Question: Is there a way to remove the pixels at the edge of yAxis gridLine in left of the left xAxis gridLine?

See example: <URL>
'''
$(function () {
var chart;
$(document).ready(function() {
chart = new Highcharts.Chart({
chart: {
renderTo: 'container',
type: 'area',
marginRight: 130,
marginBottom: 25
},
"xAxis": {
"tickWidth": 0,
"gridLineWidth": 1,
"gridLineDashStyle": "ShortDot",
"gridLineColor": "#c1c2c3",
"labels": {
"enabled": false
},
},
"yAxis": {
},
"plotOptions": {
"area": {
"fillColor": "transparent",
"marker": {
"enabled": false
}
}
},
series: [{
data: [7.0, 6.9, 9.5, 14.5, 18.2, 21.5, 25.2, 26.5, 23.3, 18.3, 13.9, 9.6]
}]
});
});
});
'''
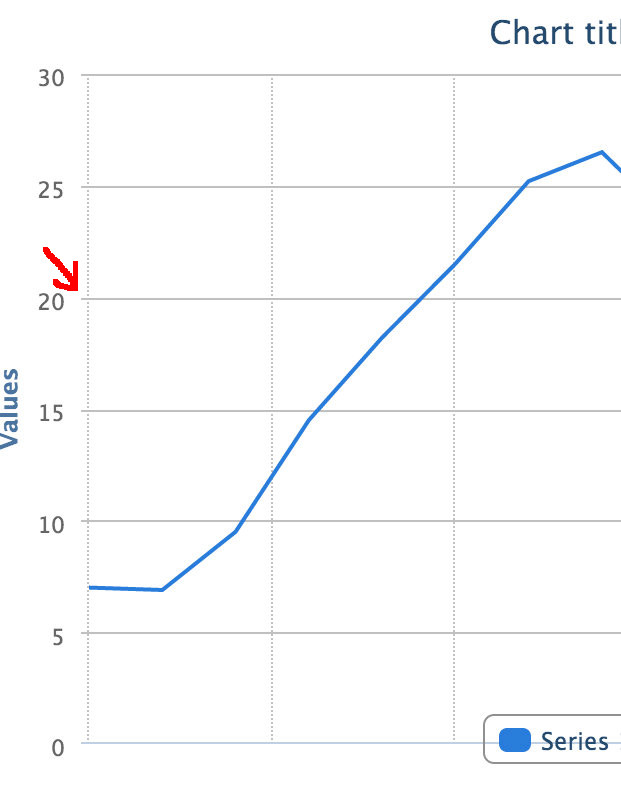
Answer: You'll want to add startOnTick: true to your xAxis
<URL>
'''
"xAxis": {
"tickWidth": 0,
"gridLineWidth": 1,
"gridLineDashStyle": "ShortDot",
"gridLineColor": "#c1c2c3",
"labels": {
"enabled": false
},
"startOnTick": true
},
'''
What you're seeing aren't actually tick marks, they are the extension of the y-axis to the left of the first xAxis tick.
<URL>